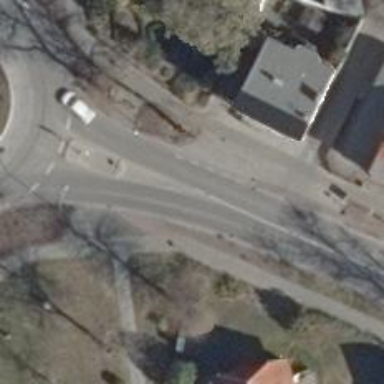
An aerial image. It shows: Traffic calming island.